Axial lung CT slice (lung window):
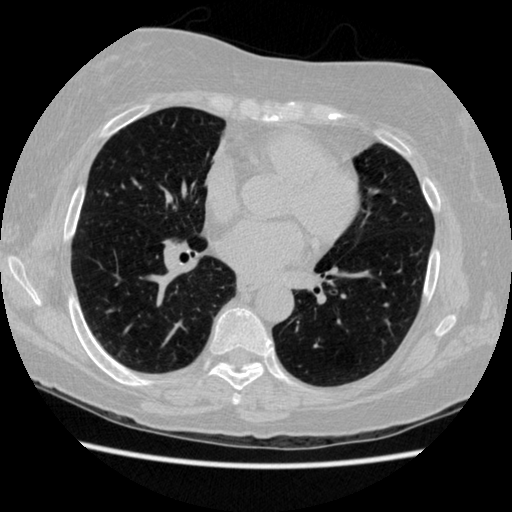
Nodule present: no